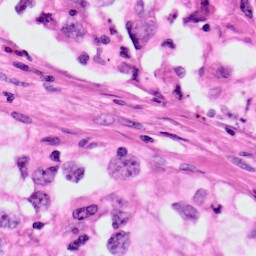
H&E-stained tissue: Lung